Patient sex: F
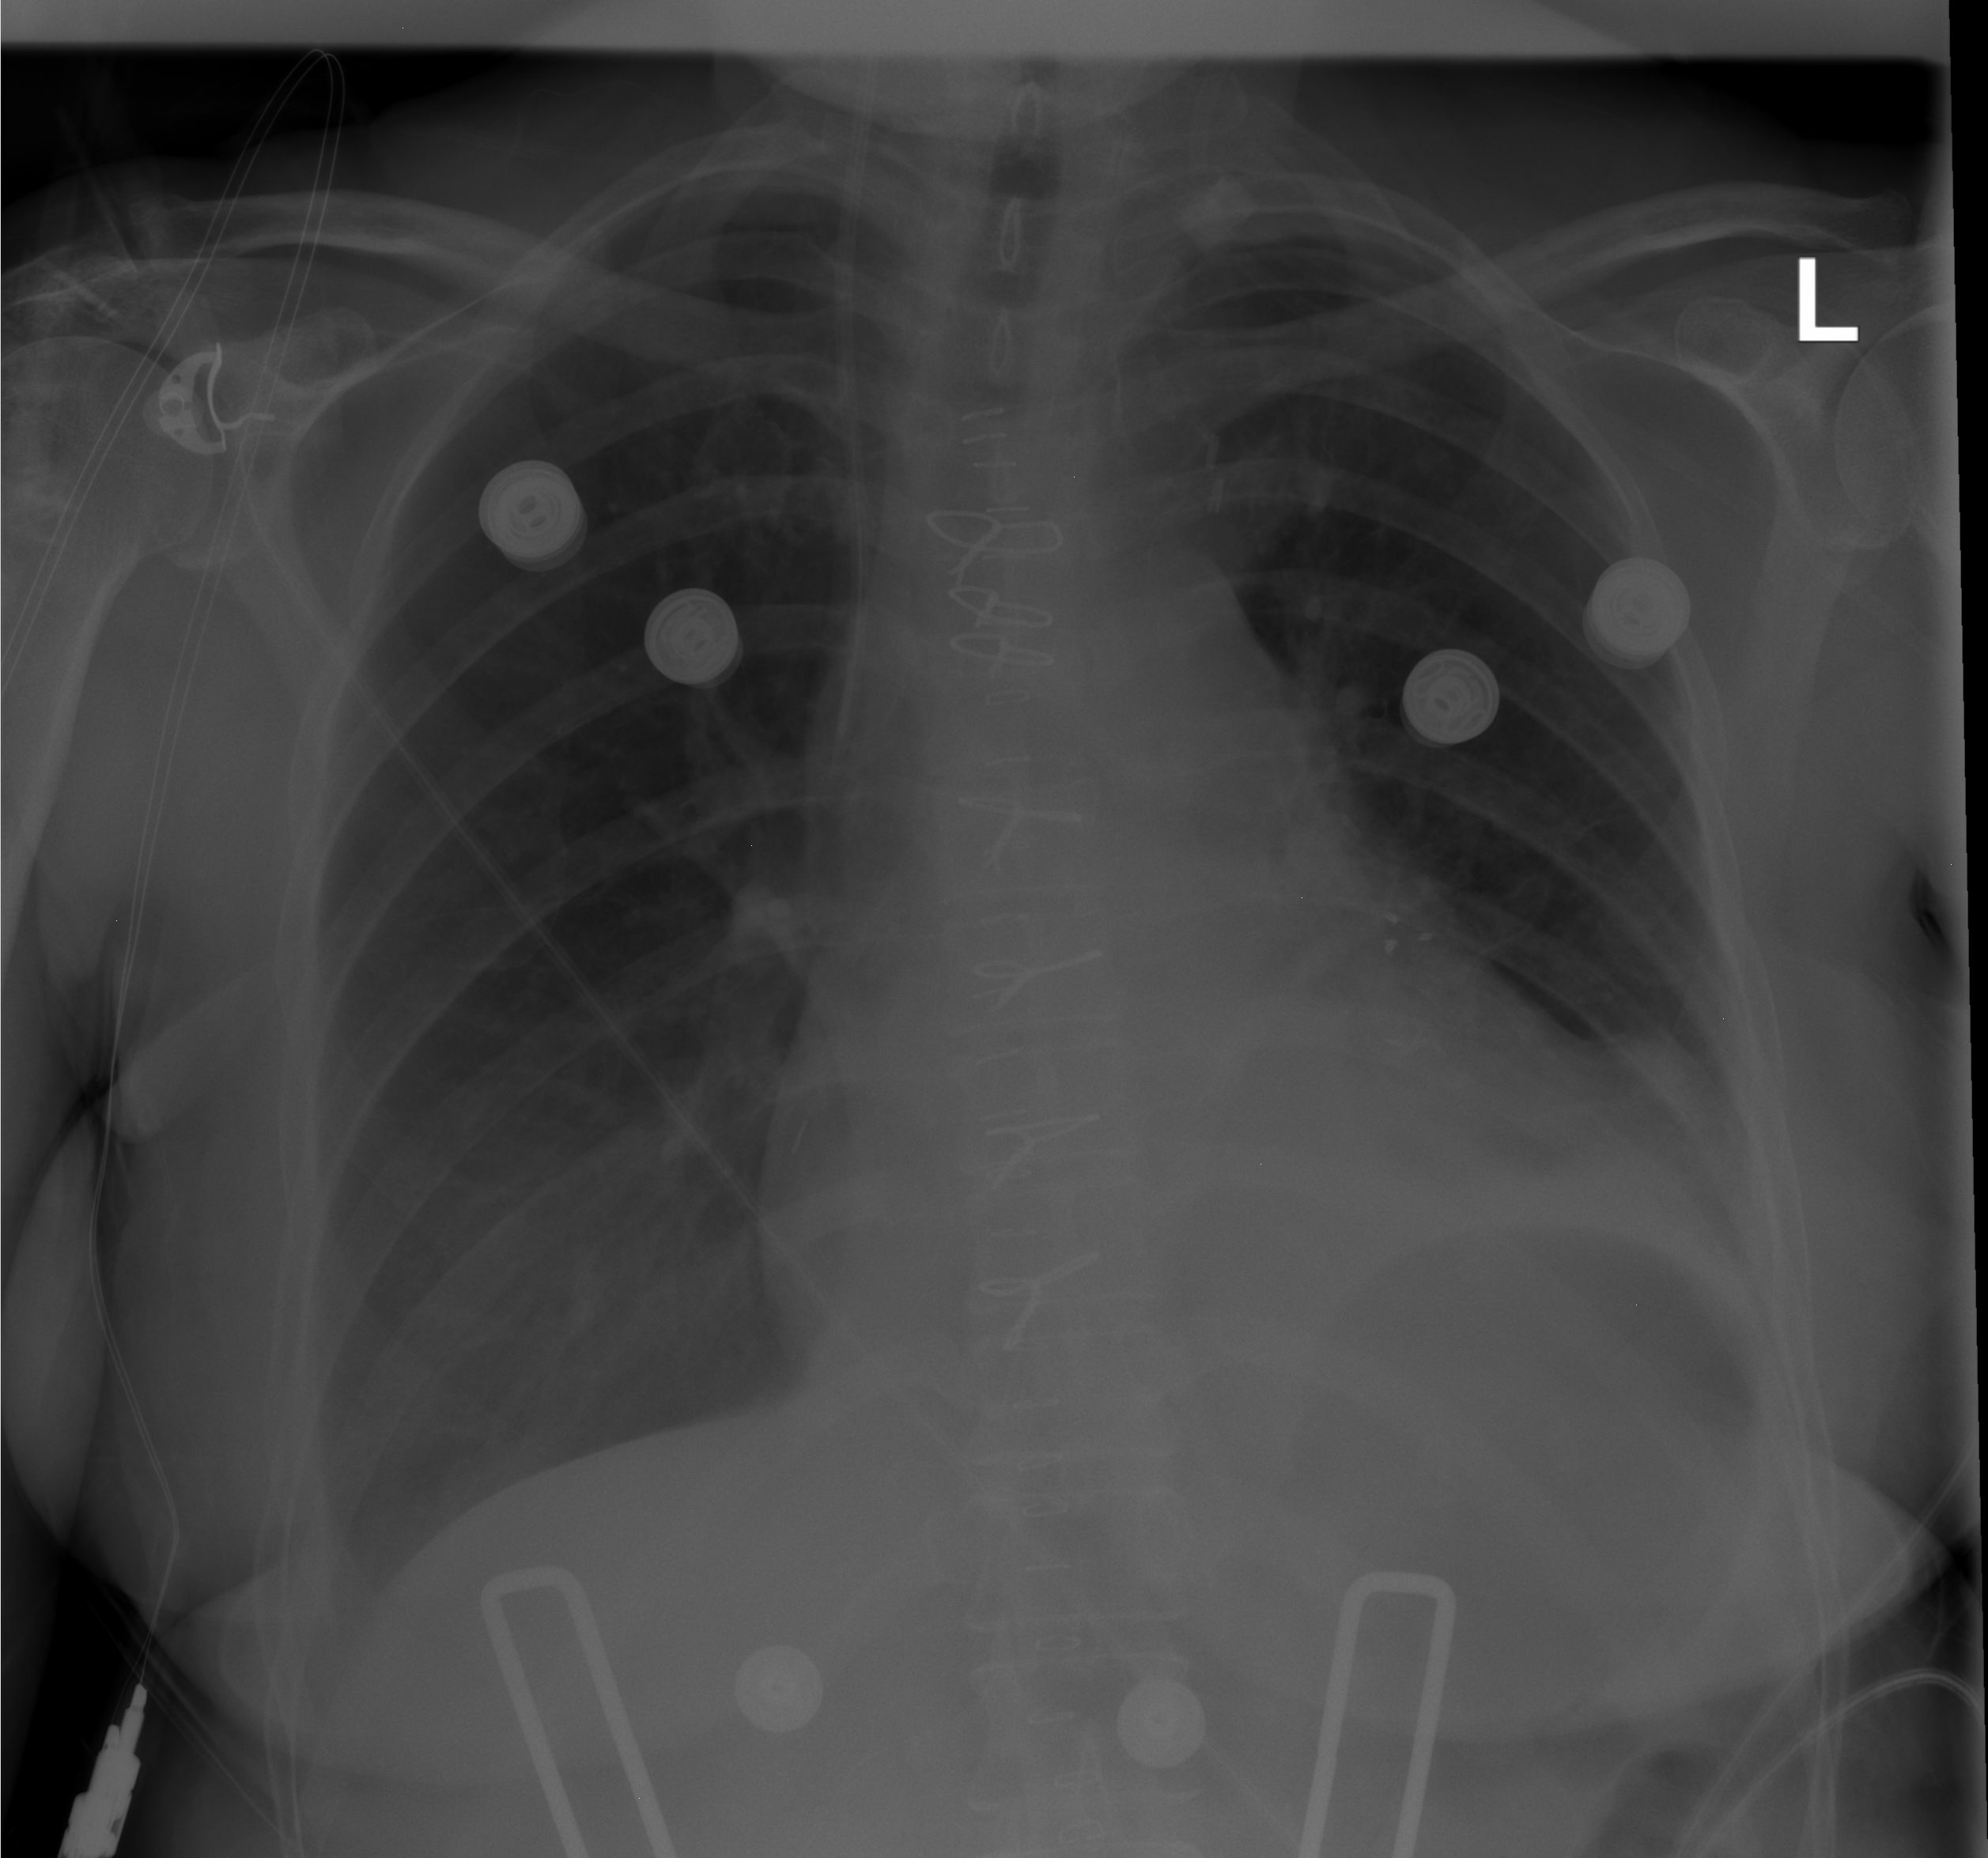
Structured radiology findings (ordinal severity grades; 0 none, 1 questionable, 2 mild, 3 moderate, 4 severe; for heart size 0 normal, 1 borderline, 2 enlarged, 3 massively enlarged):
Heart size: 2
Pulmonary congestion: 0
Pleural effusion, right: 0
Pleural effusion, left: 2
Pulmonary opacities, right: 0
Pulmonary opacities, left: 0
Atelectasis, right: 0
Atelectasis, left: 2